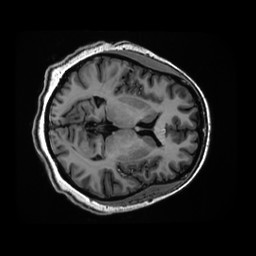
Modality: T1w
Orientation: axial
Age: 25
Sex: female
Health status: healthy
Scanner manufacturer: ge
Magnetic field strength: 3 T
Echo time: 0.0052 s